【题型】填空题　【知识点】平面几何　【难度】easy
东东放假去外地看爷爷，他买的是 11 点的火车。由于去的早，他在候车室睡着了，等醒来的时候，他从镜子中看到背面墙上的电子钟显示的时间如图所示，他吓了一身汗，以为自己错过了火车，则东东醒来时的正确时间是\underline{\hspace{2cm}}。

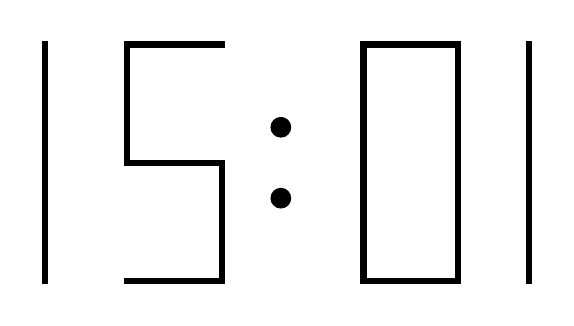
【解答】
【答案】10:21

【分析】本题考查电子钟示数的镜面对称。根据平面镜中的示数与实际时间左右对称，即可求解。

【详解】解：$\because$ 平面镜中电子钟示数为

与

左右对称，

$\therefore$ 东东醒来时的正确时间是

，

故答案为：$10:21$。
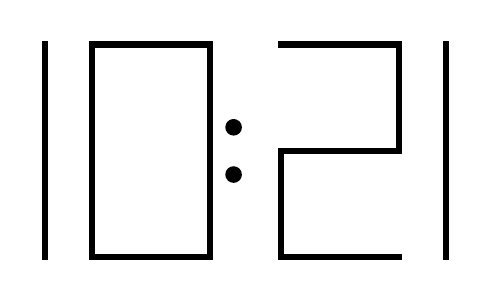